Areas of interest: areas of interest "Logistics and Express Delivery"
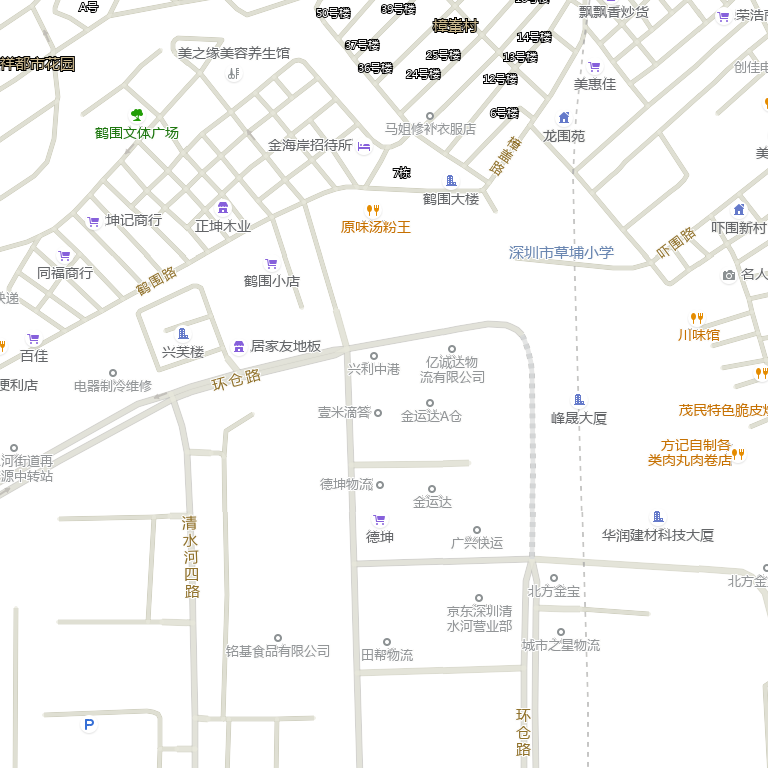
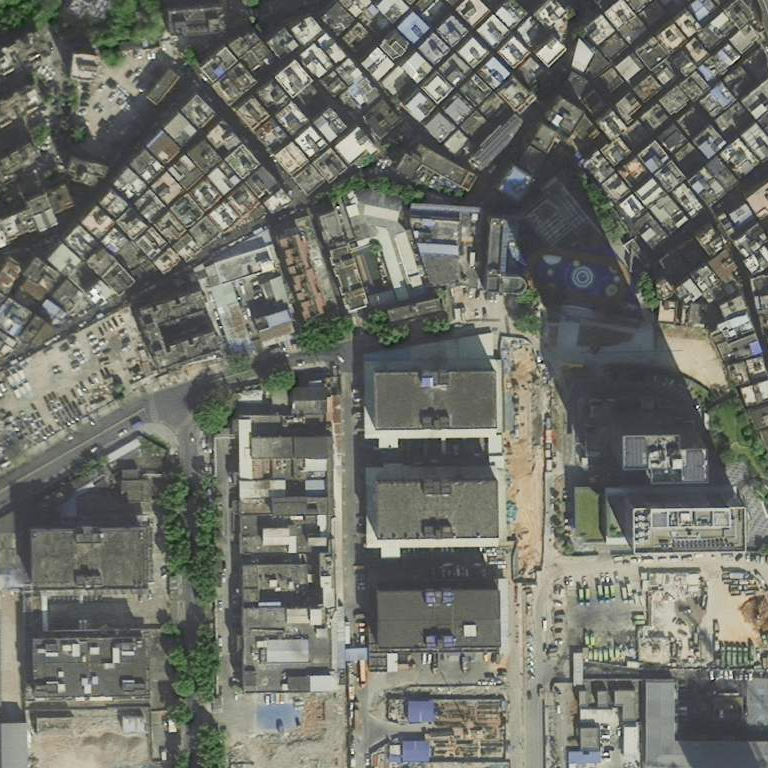